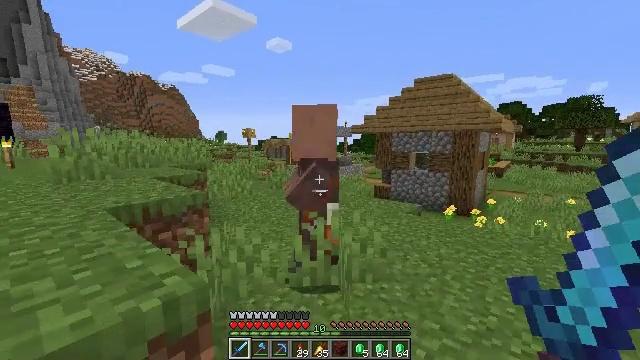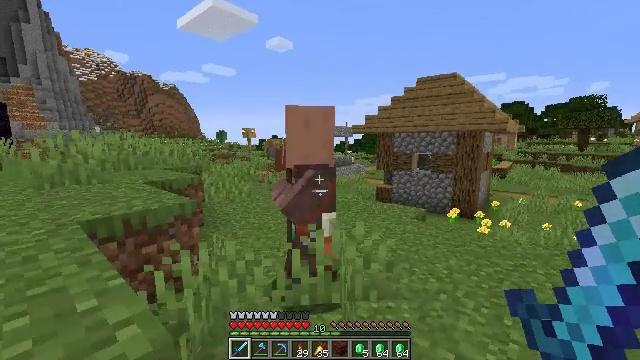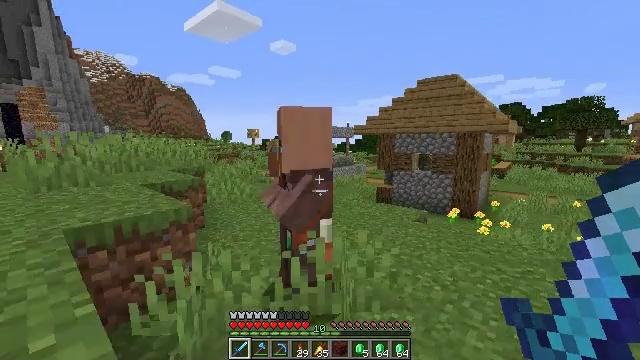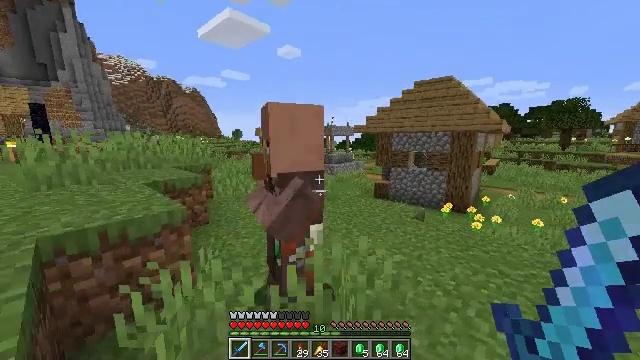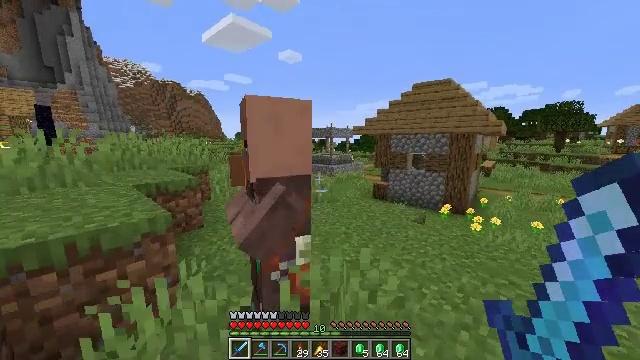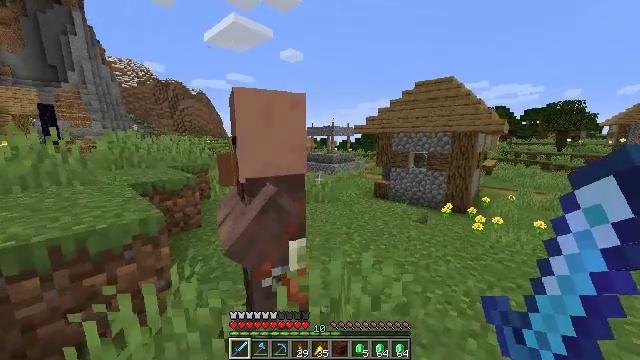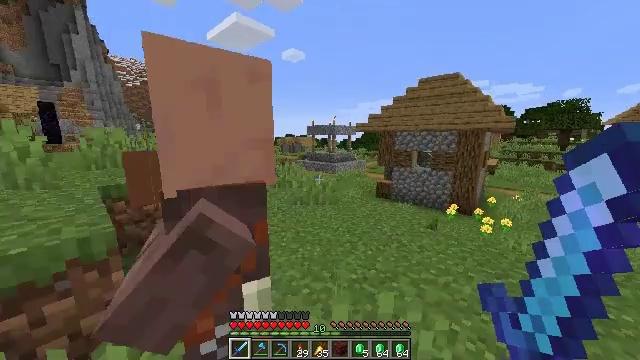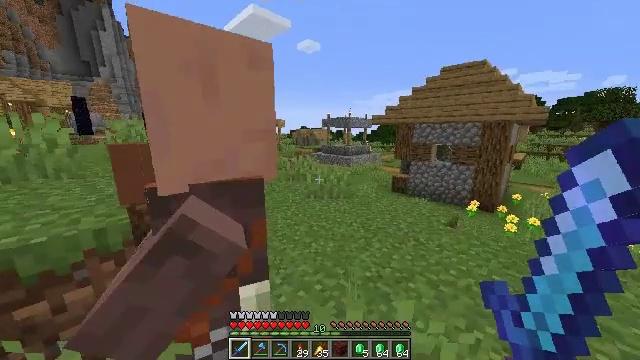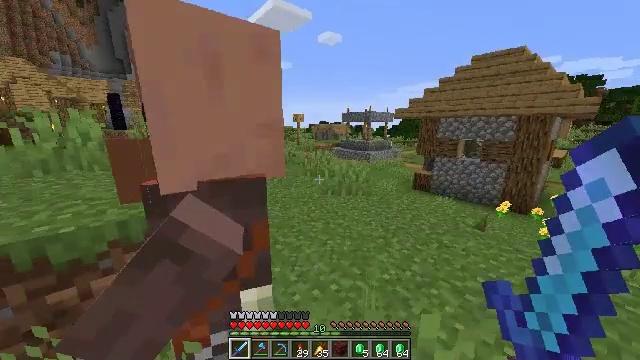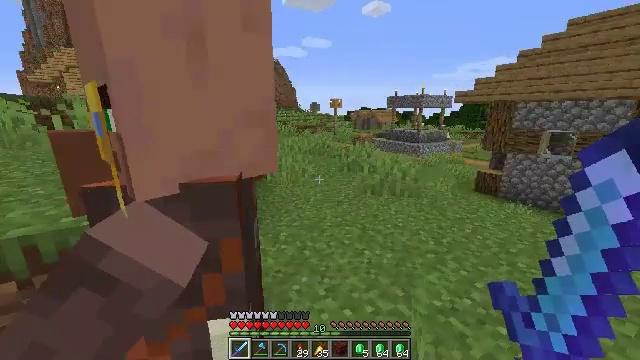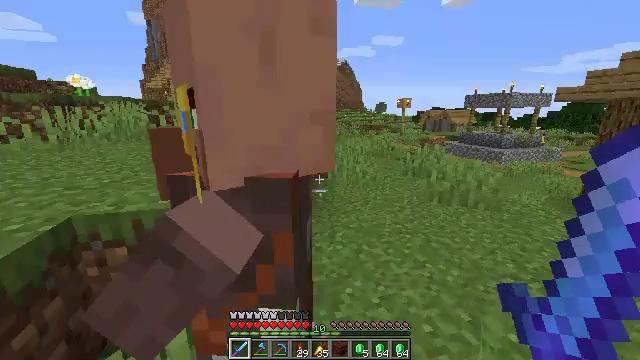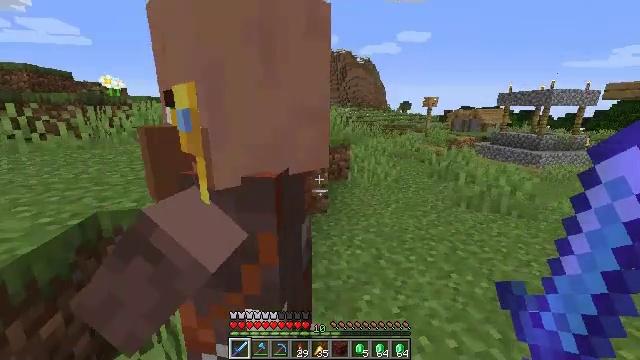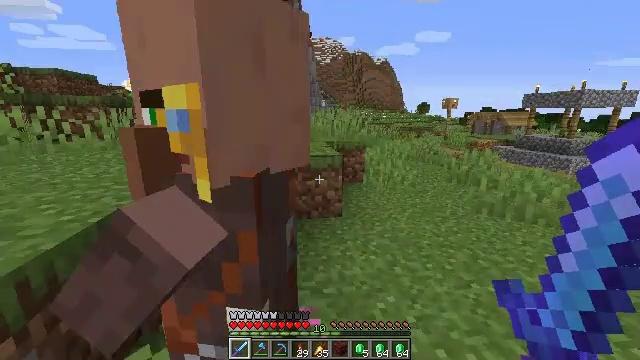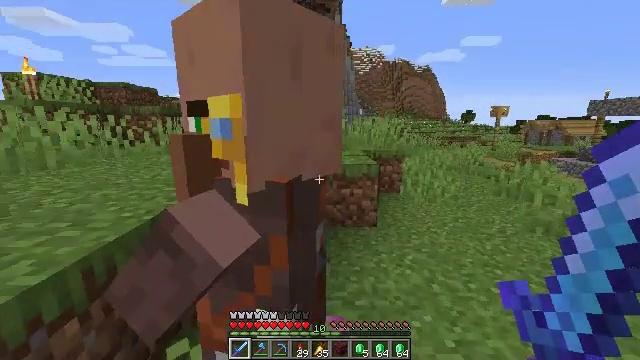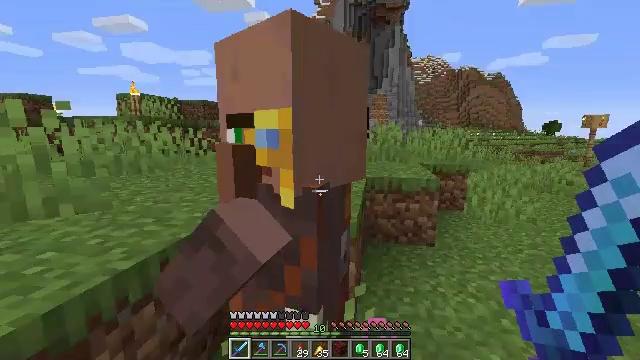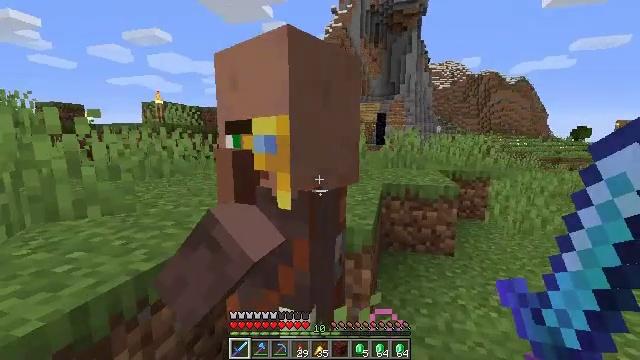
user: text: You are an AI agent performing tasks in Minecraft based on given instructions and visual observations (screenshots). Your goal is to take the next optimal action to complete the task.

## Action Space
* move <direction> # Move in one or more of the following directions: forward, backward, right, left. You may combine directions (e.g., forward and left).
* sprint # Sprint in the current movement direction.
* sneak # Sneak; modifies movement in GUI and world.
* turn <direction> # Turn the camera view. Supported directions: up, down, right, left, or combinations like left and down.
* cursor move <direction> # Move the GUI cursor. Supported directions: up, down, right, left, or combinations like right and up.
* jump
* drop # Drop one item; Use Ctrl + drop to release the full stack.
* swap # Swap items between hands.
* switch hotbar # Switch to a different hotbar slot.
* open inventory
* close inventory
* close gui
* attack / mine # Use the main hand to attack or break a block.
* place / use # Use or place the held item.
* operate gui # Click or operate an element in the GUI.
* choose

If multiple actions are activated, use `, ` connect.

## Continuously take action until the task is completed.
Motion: motion action
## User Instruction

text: Create a filled map at the crafting station.
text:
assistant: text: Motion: move forward, sprint
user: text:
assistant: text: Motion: move forward, sprint
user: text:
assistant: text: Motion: move forward, sprint, turn down
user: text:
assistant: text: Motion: move forward, sprint
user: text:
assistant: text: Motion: move forward
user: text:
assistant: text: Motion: move forward
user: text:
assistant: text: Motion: turn left and down
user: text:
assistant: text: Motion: turn left and down
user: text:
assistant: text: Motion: turn left and down
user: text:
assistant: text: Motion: turn left
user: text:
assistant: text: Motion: turn left
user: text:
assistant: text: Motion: turn left
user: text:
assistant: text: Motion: turn left and up
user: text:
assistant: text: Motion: turn left and up
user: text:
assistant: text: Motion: turn left and up
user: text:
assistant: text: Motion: no_op
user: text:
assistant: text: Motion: turn left and up
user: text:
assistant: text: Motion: turn left
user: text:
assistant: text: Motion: no_op
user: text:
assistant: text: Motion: no_op
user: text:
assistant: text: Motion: turn left
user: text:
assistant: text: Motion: turn left
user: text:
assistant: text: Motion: use / place
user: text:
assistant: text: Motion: use / place
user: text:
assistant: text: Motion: turn left, use / place
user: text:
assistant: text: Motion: no_op
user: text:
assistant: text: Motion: no_op
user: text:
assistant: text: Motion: no_op
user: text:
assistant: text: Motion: no_op
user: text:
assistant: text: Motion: cursor move left